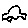
Label: car